Question: On some occasions, not every time, when my app presents a modal view controller using 'presentModalViewController:animated:' with 'modalTransitionStyle' set to 'UIModalTransitionStyleFlipHorizontal' the iPhone home screen is visible behind the animation. Most of the time the background is black as expected. There is nothing abnormal where I set up the 'window' or 'rootViewController' (a 'UITabBarController'). I blacked out my app UI but you can see the issue in the screen shot taken with an iPhone 4 while the transition is in progress.
What would cause this? I don't know how to do it even if I wanted this behavior.
EDIT: This screen shot was sent to me by a tester, I haven't repro'ed it myself. They told me it occurred during a particular app session and once it occurred it happened for all transitions. When they quit/relaunched the app it didn't happen again and they haven't seen it since. I'm wondering whether it's something I need to be concerned about (i.e. I can prevent it in code).
EDIT 2: This app does not use IB. All controllers/views are created in code.

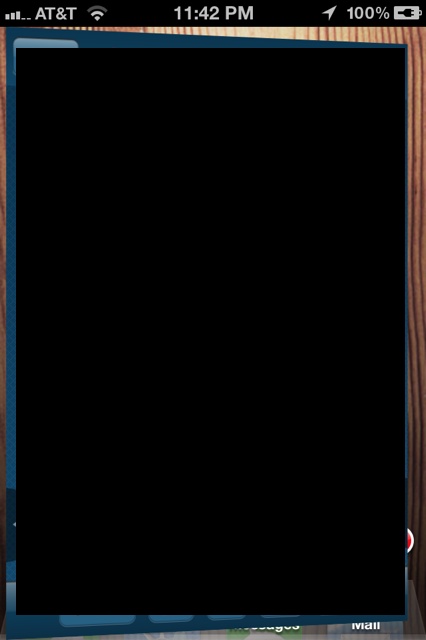
Answer: I've had the same problem before. Try using '[viewController.view setBackgroundColor:[UIColor blackColor]];' on the view your pushing. Worked for me anyways!